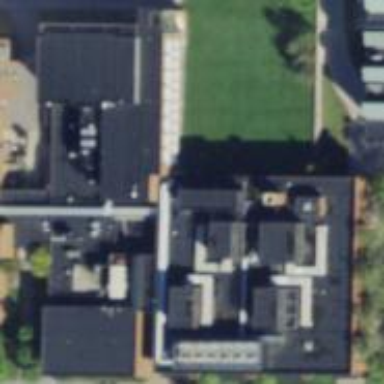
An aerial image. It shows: Flat-roofed university building with black roof.